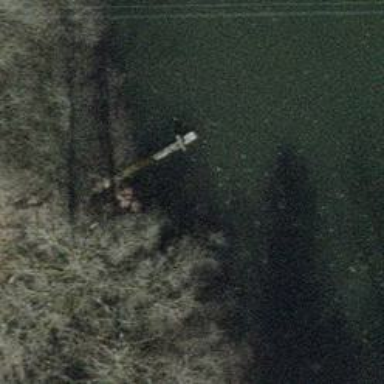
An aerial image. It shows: Path on boardwalk bridge.